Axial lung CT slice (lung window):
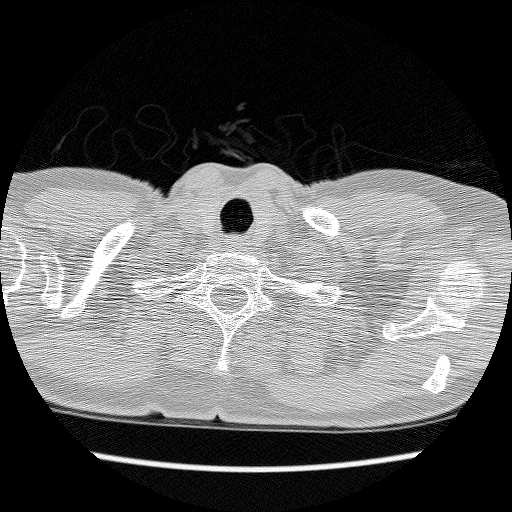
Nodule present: no